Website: apple-inc
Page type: payment
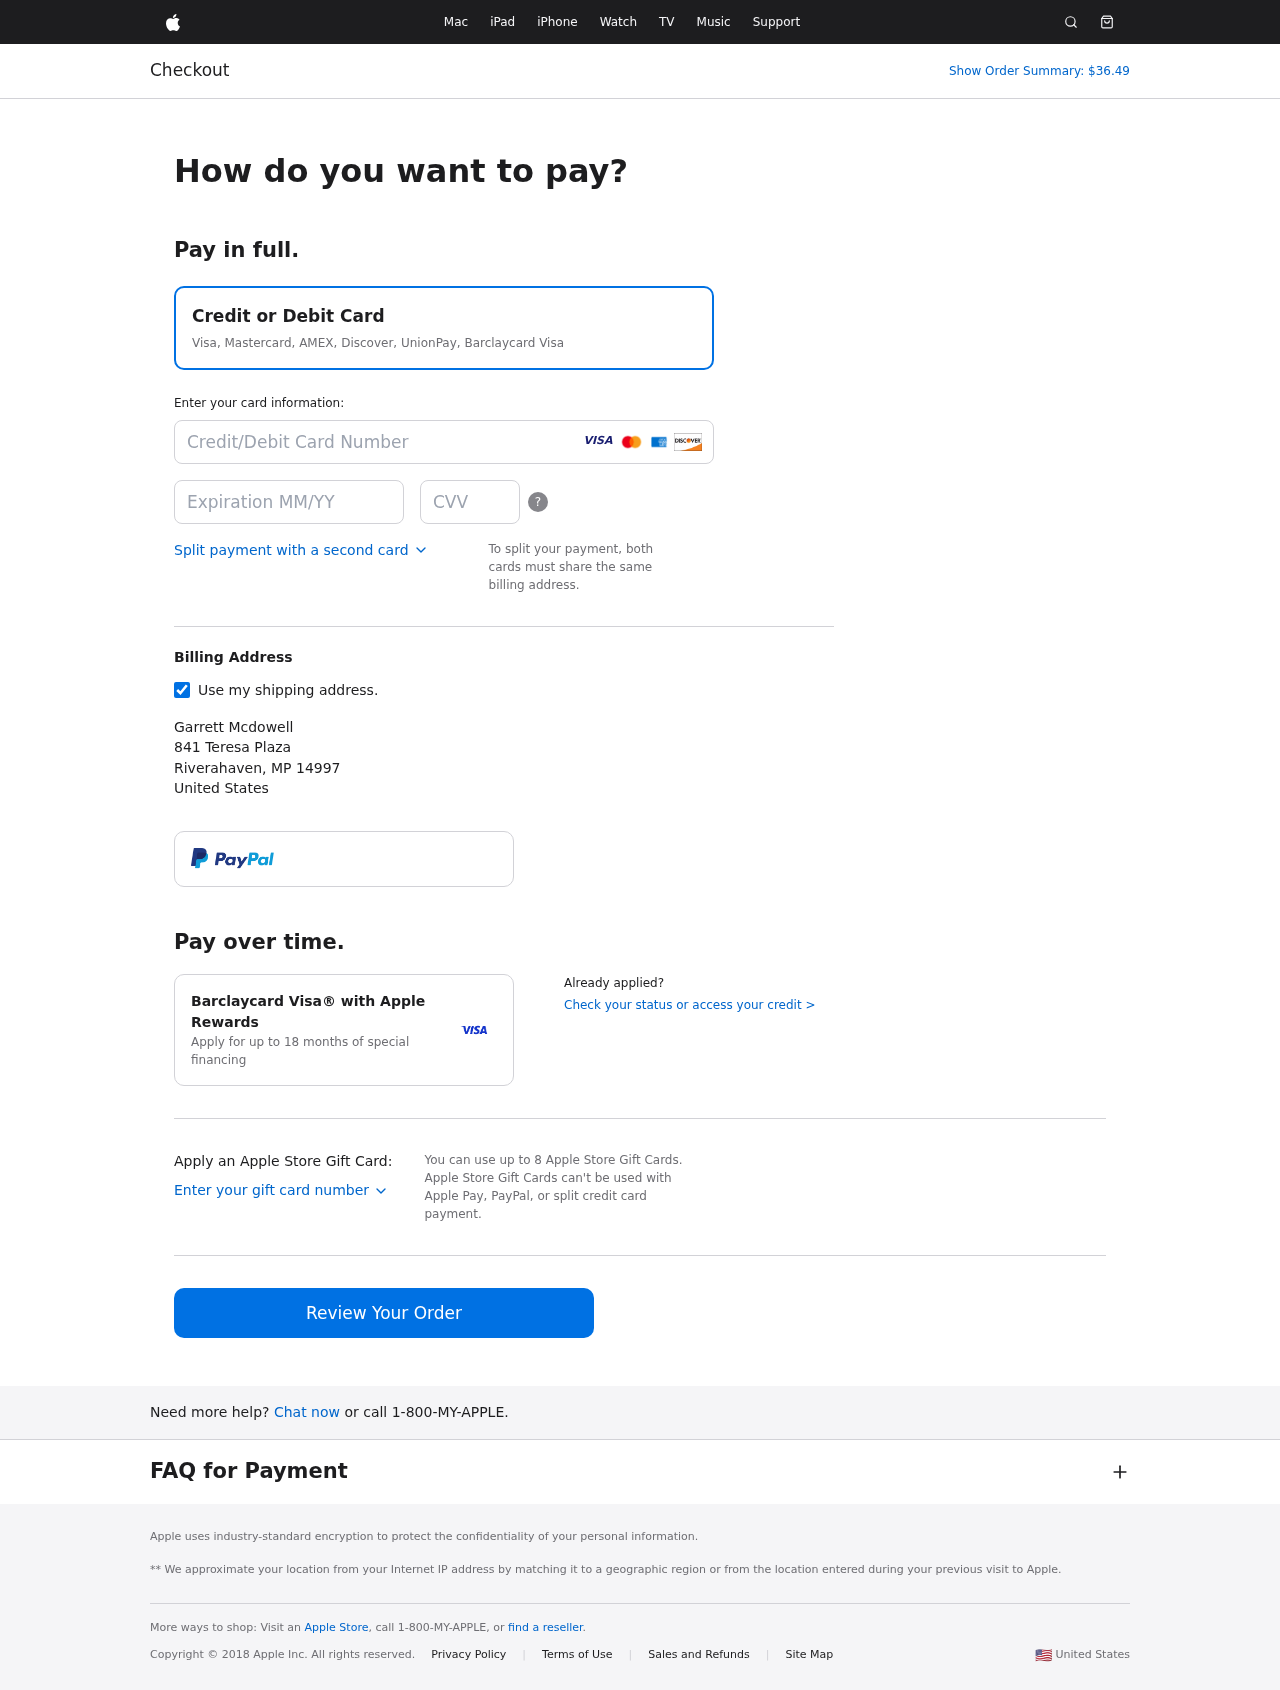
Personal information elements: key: PII_CARD_CVV
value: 490
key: PII_CARD_EXPIRY
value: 08/30
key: PII_CARD_NUMBER
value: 4436 8771 5692 2095
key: PII_CITY
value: Riverahaven
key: PII_COUNTRY
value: United States
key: PII_FULLNAME
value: Garrett Mcdowell
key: PII_POSTCODE
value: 14997
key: PII_STATE_ABBR
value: MP
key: PII_STREET
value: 841 Teresa Plaza
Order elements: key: ORDER_TOTAL
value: Show Order Summary: $36.49